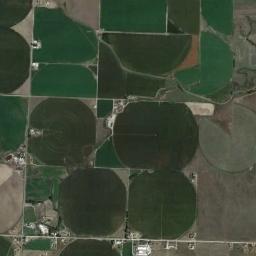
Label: circular_farmland